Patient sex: M
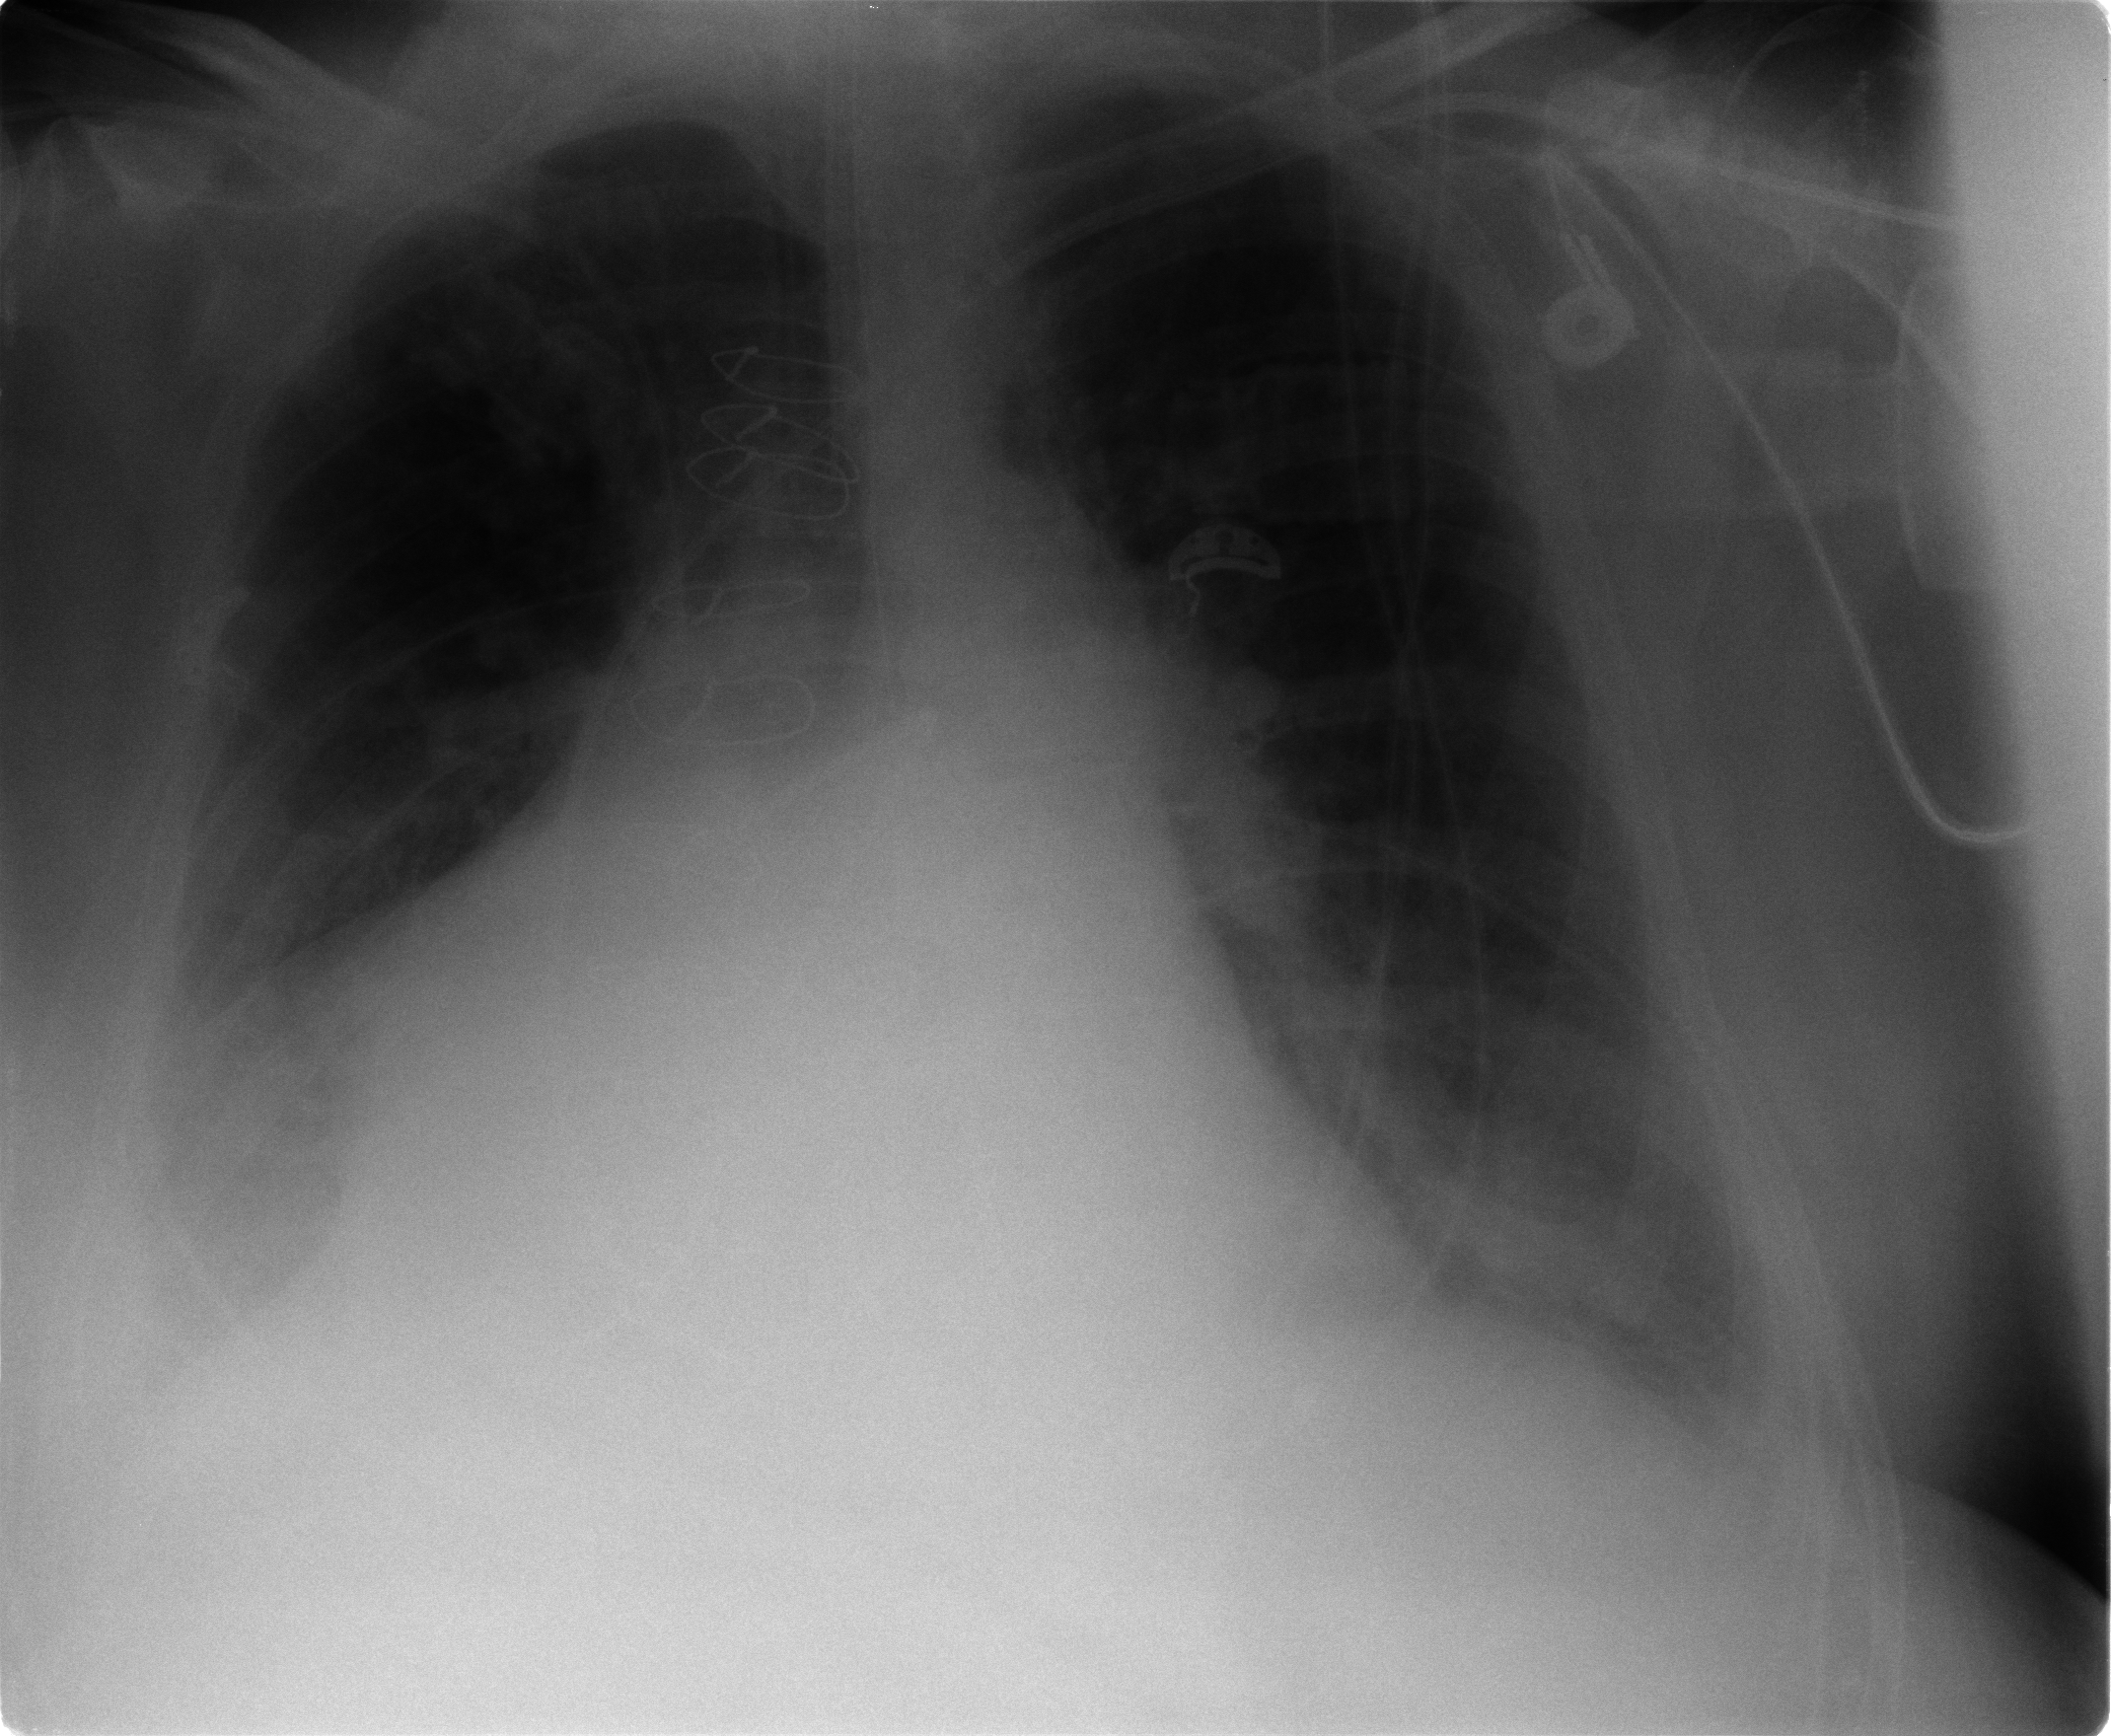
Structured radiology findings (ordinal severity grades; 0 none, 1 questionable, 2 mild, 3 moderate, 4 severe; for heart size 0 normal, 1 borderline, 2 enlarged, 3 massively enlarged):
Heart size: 2
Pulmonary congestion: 2
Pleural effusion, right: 2
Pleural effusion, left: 2
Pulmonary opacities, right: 0
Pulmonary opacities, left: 0
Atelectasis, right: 2
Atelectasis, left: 2